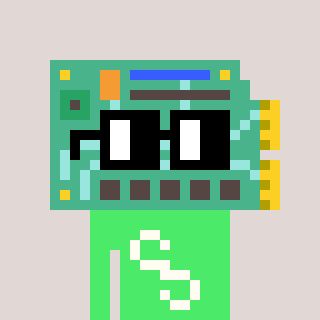
a pixel art character with square black glasses, a chipboard-shaped head and a teal-colored body on a warm background